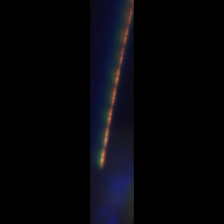
Taxon: Psuedo-nitzschia
Group: Diatoms